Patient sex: M
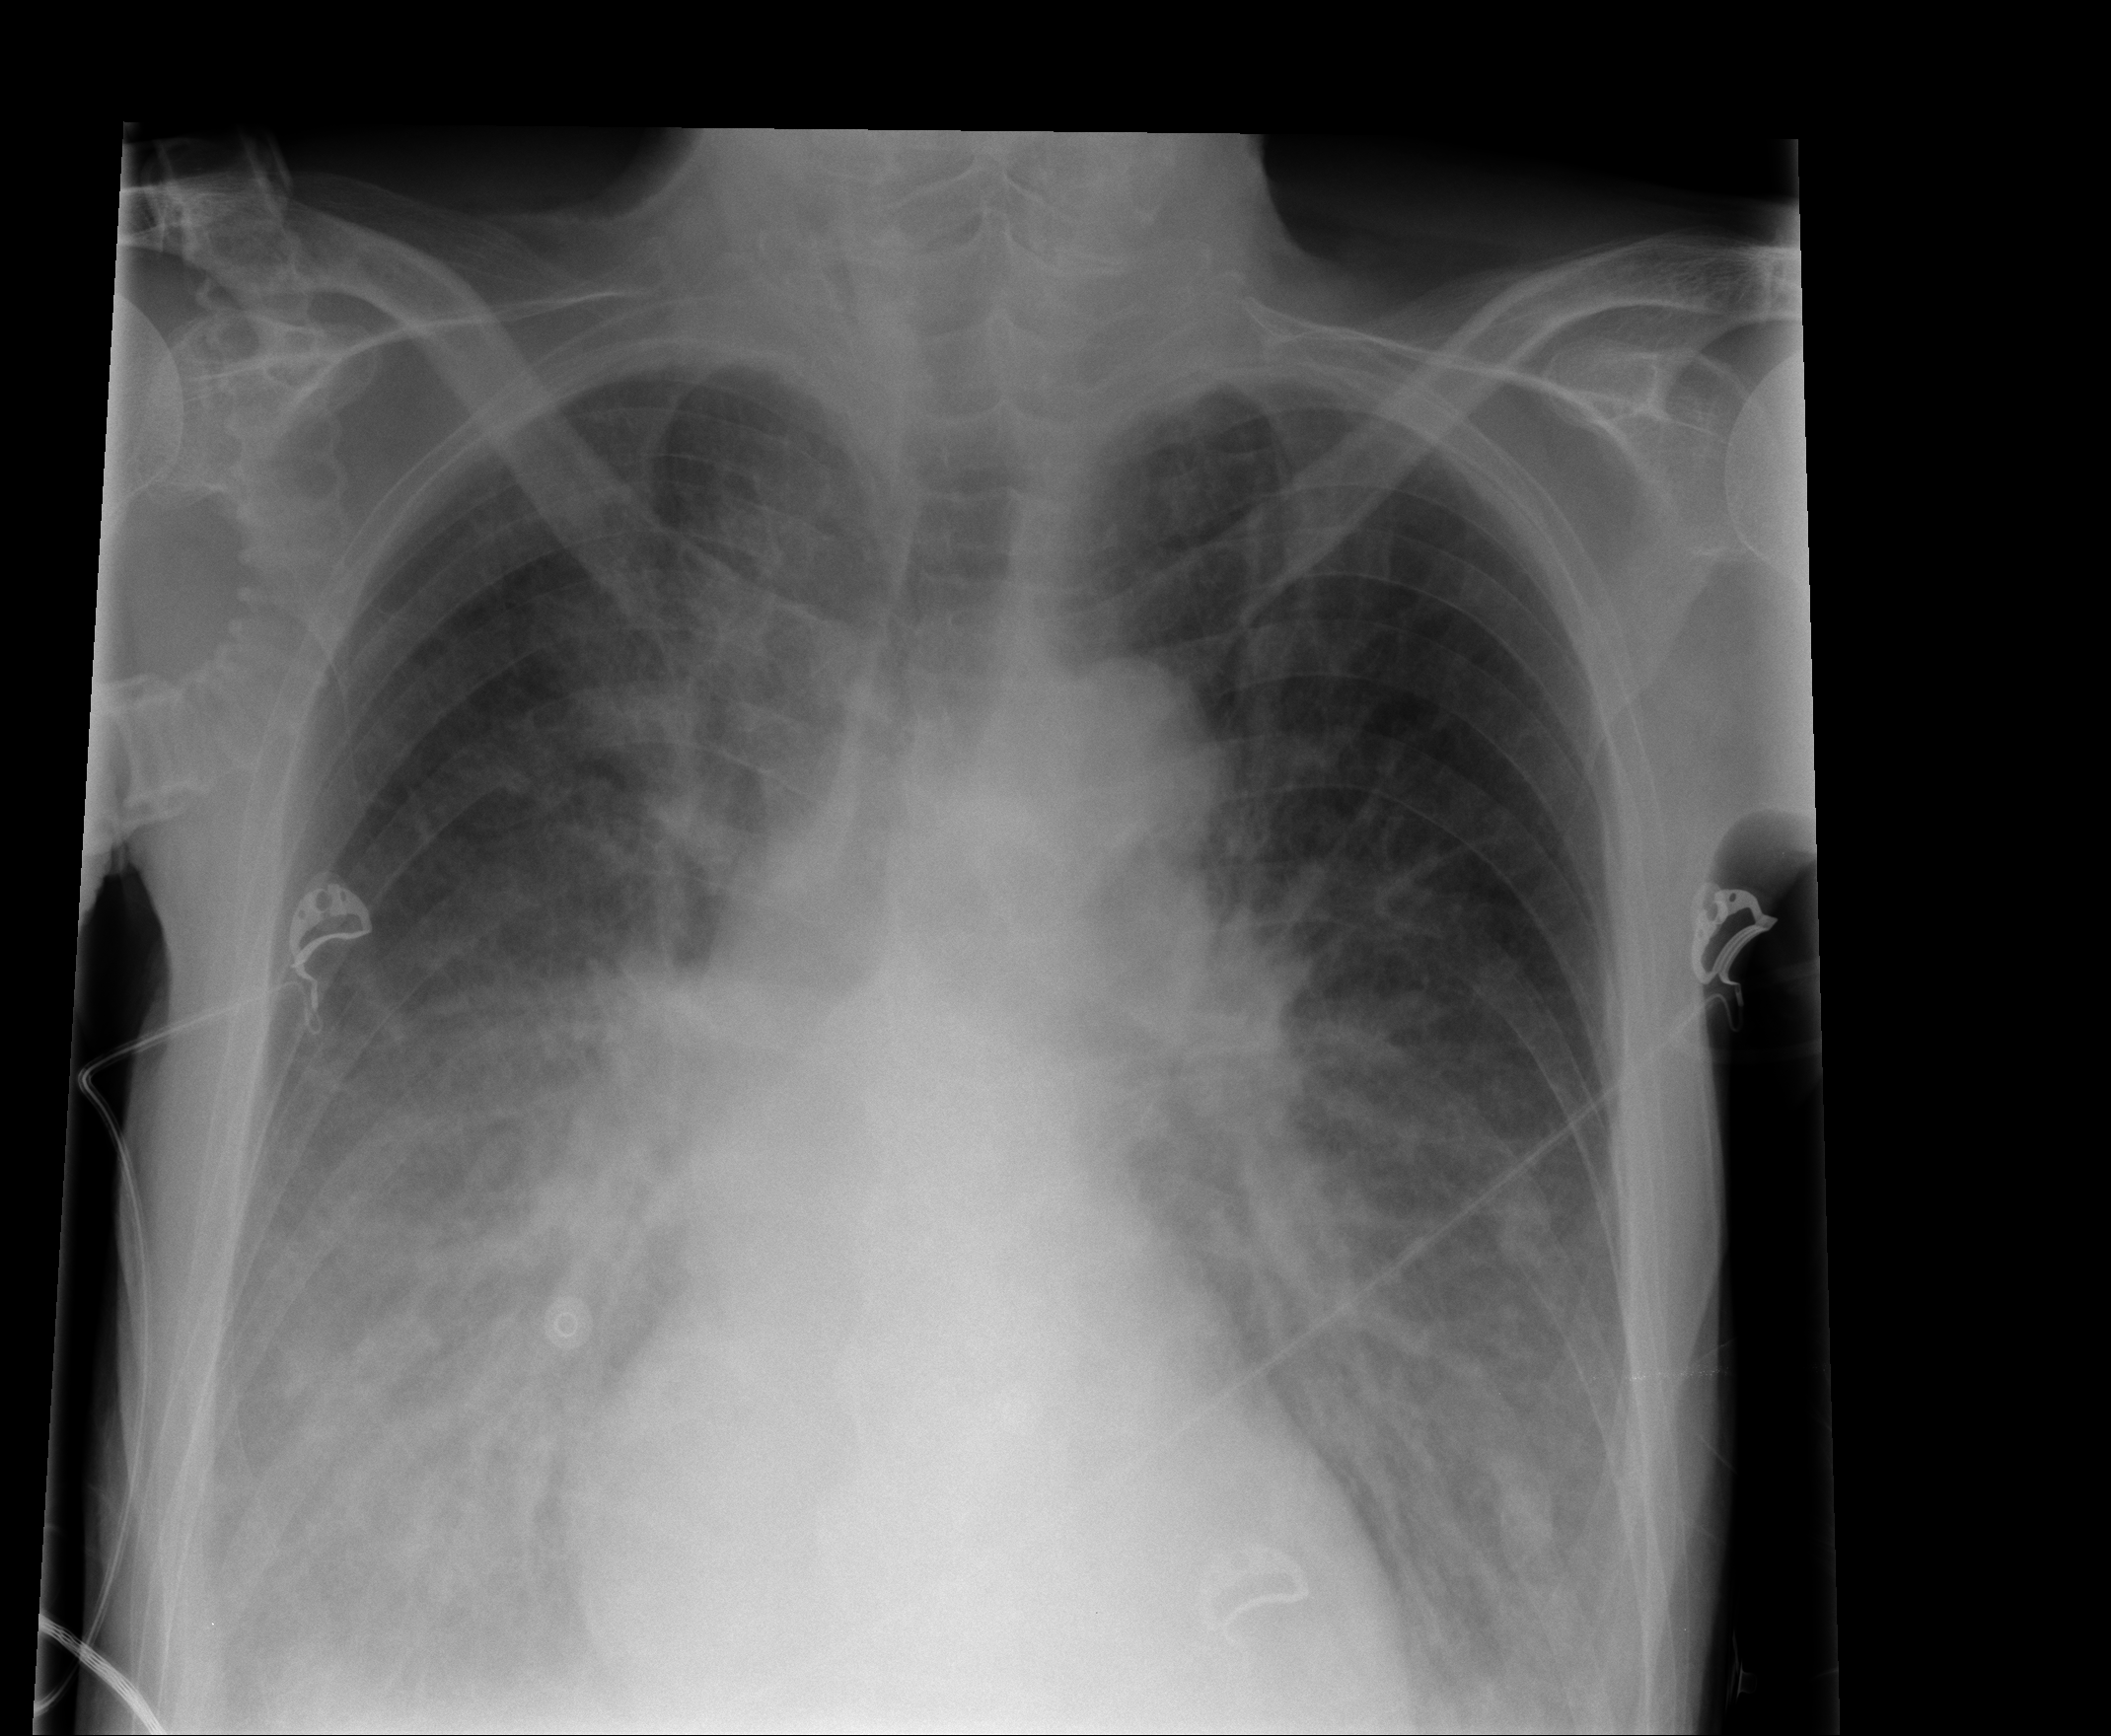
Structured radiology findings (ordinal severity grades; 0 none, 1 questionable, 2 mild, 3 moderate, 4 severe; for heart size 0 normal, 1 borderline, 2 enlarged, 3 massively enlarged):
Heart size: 1
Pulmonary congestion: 1
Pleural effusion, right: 2
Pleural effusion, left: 2
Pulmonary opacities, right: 2
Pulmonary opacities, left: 1
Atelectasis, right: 2
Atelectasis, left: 2